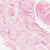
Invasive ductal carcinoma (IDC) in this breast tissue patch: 0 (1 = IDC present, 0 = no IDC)